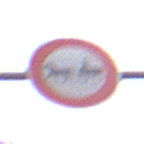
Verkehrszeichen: VerbotGespannfuhrwerke
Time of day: MorningAfternoon
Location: Outdoor (Urban)
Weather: Overcast
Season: NotSpecified
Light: Natural